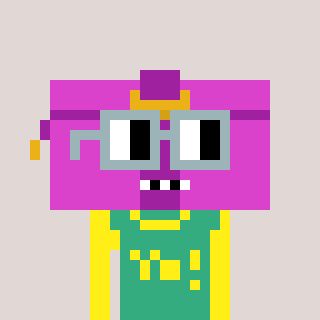
a pixel art character with square dark gray glasses, a clutch-shaped head and a teal-colored body on a warm background